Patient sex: M
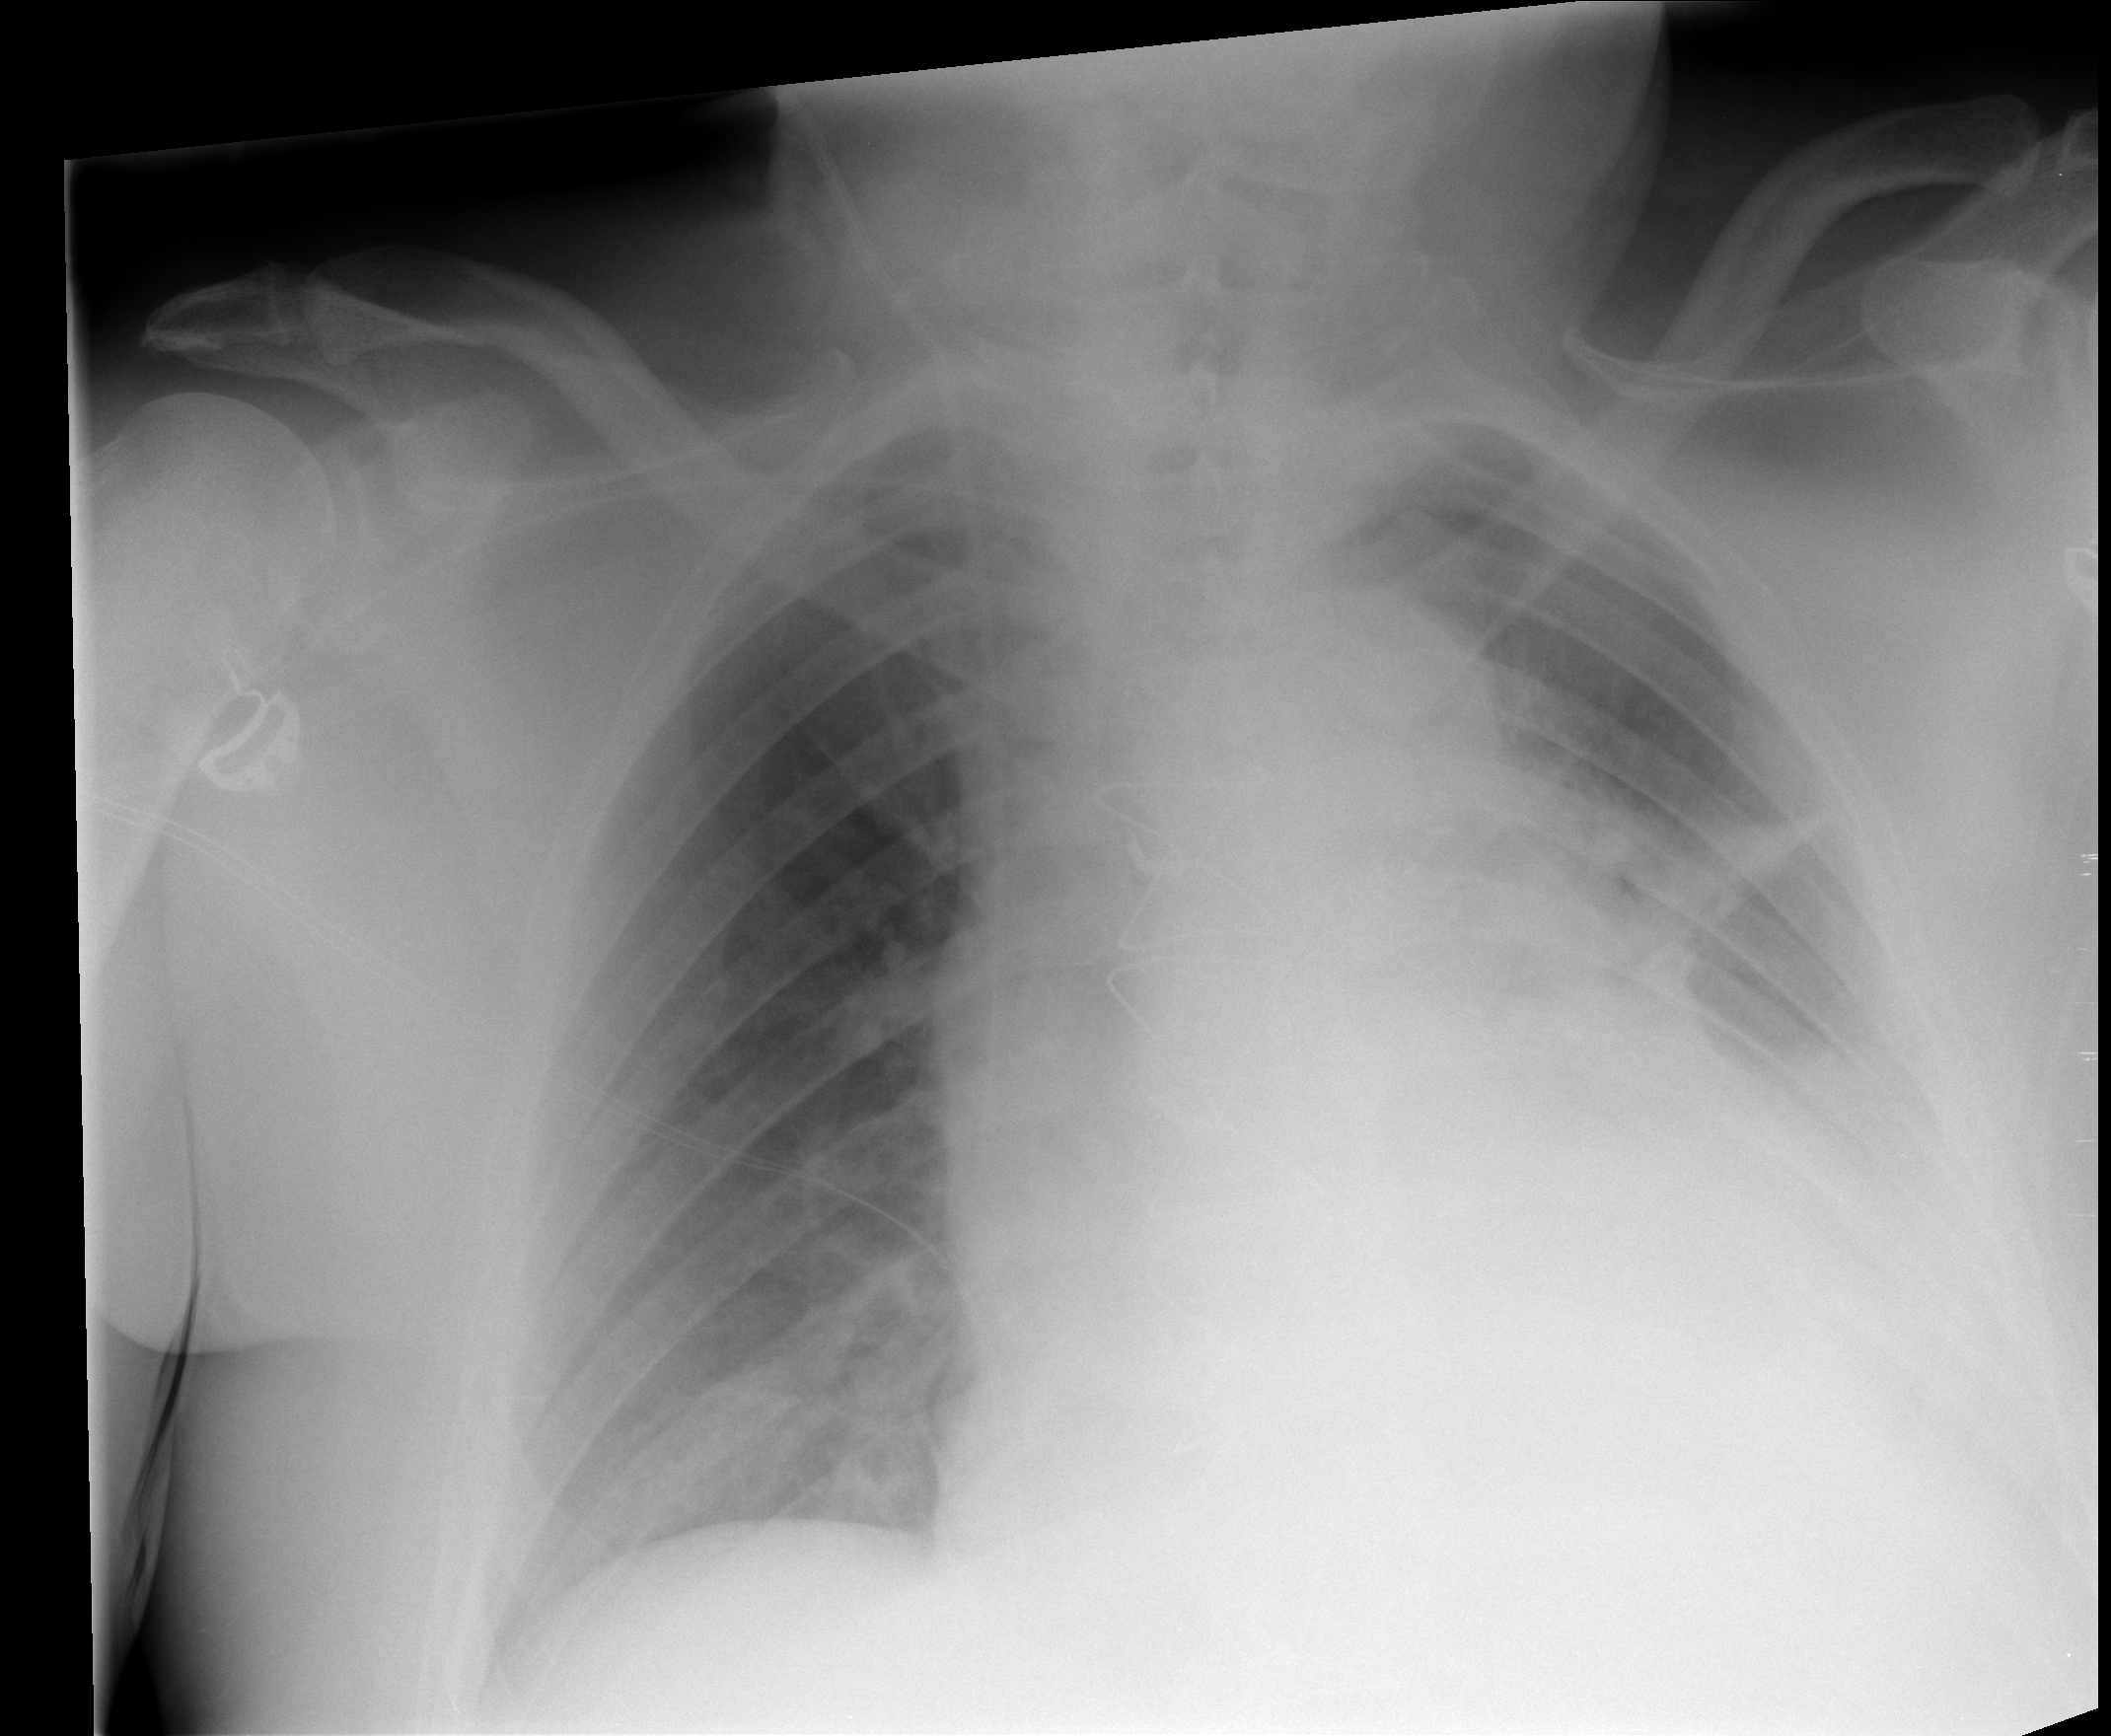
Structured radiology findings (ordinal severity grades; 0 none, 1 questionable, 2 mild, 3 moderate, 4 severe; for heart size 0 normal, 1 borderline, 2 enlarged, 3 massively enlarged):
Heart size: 2
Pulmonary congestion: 2
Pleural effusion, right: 0
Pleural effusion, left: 2
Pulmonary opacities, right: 0
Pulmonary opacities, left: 2
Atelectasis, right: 0
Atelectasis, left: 3